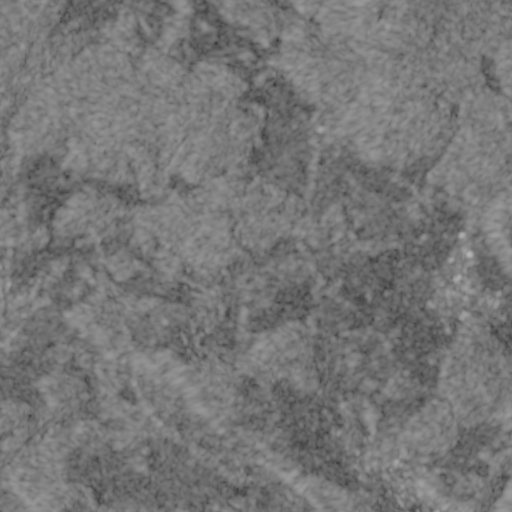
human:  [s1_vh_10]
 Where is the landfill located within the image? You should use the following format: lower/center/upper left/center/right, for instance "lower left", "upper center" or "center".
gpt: The landfill is located in the lower left of the image.
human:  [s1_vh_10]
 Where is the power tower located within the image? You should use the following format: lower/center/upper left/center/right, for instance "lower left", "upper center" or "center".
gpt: There is no power tower in the image.

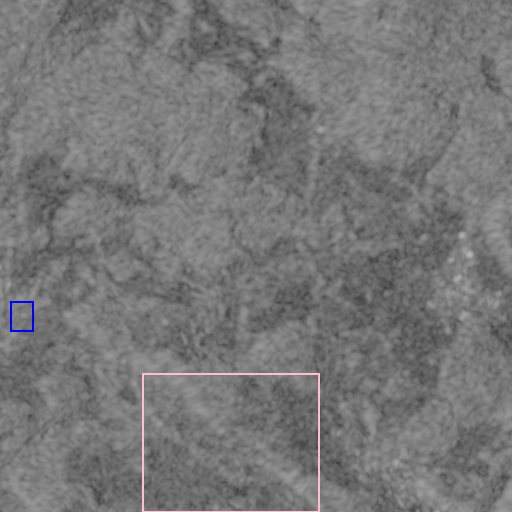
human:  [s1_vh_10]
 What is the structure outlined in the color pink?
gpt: The structure outlined in pink is a landfill.
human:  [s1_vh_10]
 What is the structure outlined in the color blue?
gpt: The structure outlined in blue is a park.
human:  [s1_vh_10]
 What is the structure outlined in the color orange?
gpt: There is no orange outline.